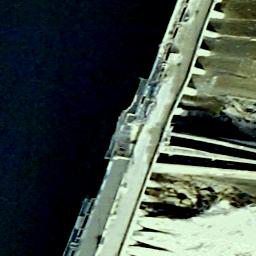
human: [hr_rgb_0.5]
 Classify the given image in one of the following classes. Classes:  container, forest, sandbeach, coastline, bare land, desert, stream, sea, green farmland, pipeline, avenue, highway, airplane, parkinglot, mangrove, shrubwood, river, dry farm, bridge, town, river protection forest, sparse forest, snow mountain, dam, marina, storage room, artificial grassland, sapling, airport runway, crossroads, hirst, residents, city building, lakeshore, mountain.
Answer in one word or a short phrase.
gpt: dam